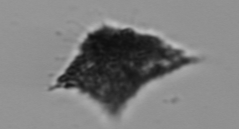
Label: Dictyocha